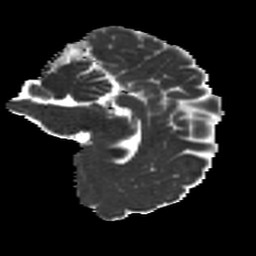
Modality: MD
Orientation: sagittal
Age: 31
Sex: female
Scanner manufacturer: ge
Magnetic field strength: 3 T
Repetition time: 7.8 s
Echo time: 0.0606 s